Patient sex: M
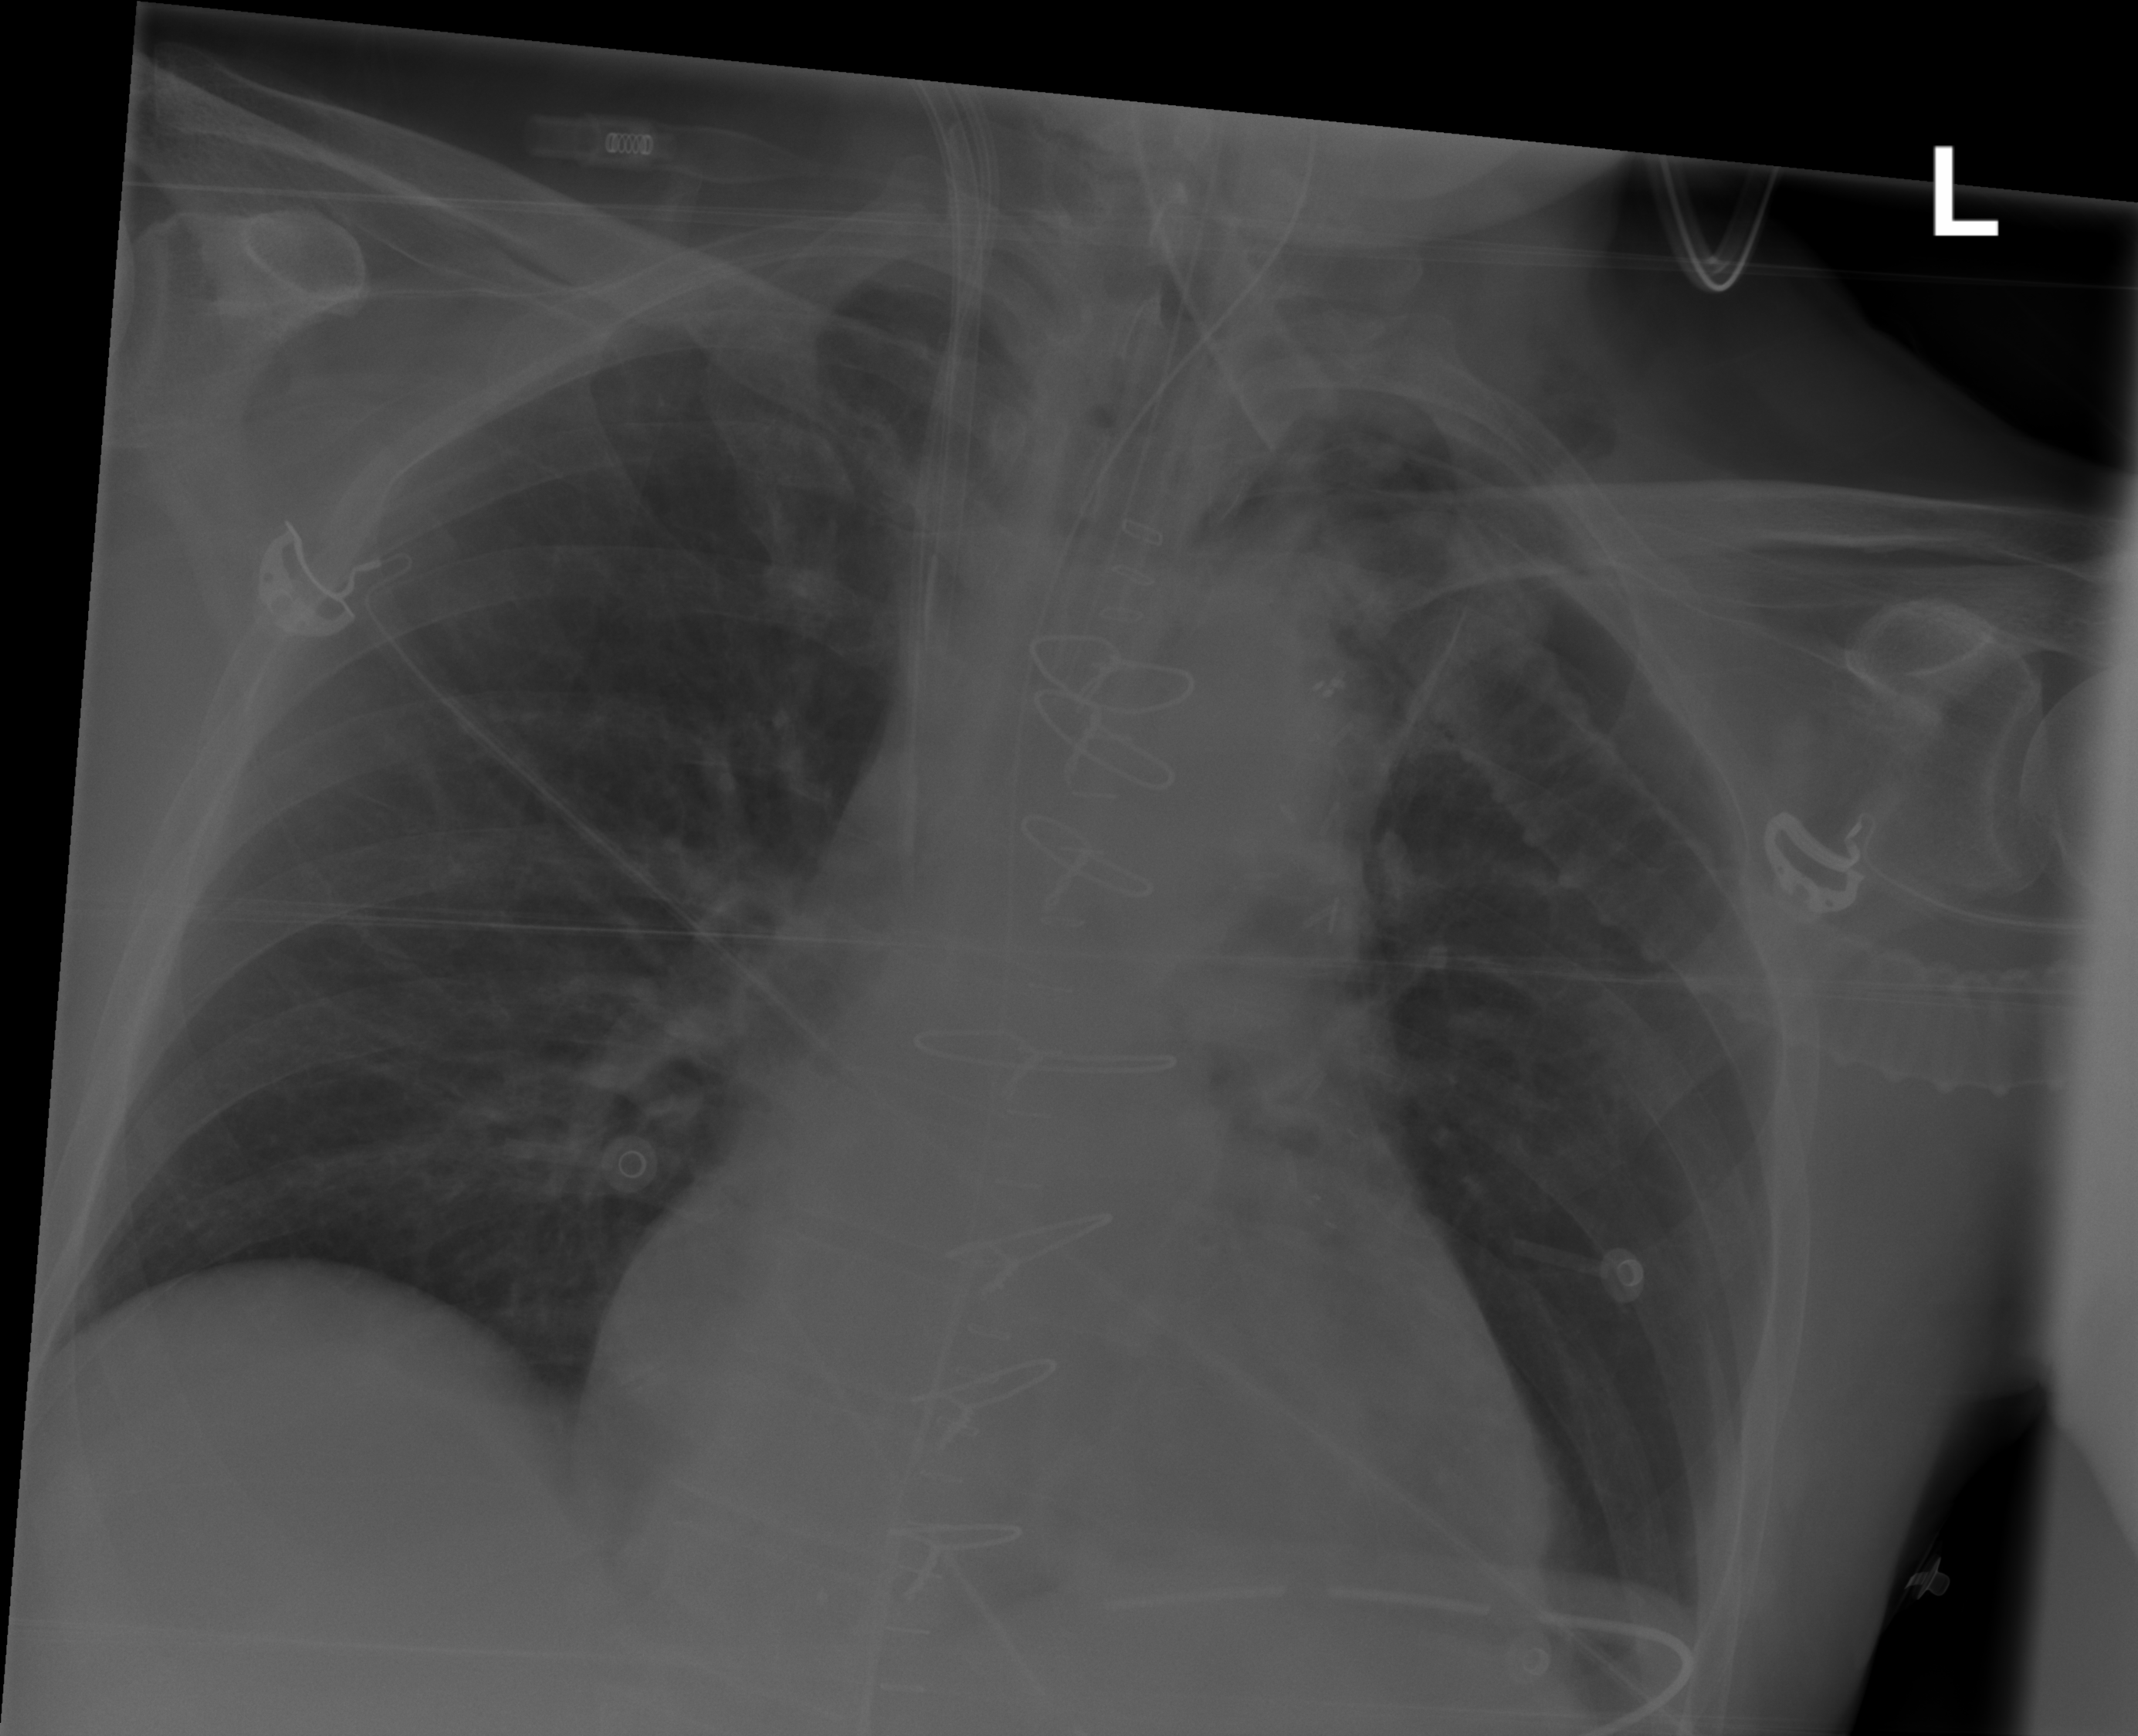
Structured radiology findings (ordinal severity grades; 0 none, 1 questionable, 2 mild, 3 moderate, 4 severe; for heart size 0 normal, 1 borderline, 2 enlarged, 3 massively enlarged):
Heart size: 2
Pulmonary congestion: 0
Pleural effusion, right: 0
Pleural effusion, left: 0
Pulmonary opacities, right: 0
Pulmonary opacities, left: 0
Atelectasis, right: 1
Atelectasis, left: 1